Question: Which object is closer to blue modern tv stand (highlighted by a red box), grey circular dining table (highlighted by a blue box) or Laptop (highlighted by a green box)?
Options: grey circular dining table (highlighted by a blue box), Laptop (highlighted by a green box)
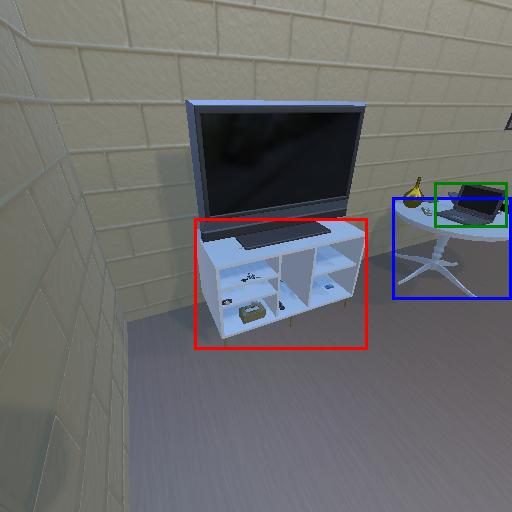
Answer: grey circular dining table (highlighted by a blue box)